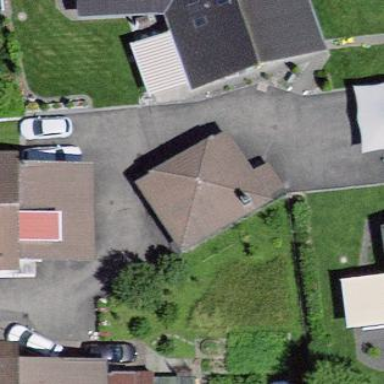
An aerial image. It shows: Building with pyramidal-shaped roof.